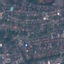
Land use / land cover class: Residential